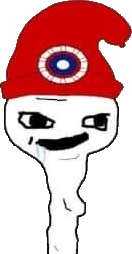
Label: 5_Brainlet